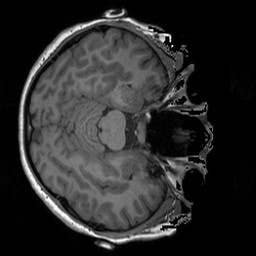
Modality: T1w
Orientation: axial
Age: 21
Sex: female
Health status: healthy
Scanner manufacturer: siemens
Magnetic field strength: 3 T
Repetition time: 1.9 s
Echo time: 0.00252 s